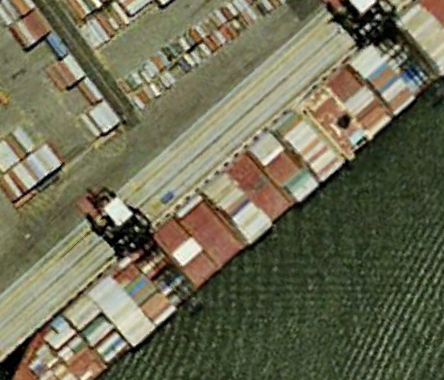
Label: Container_ship